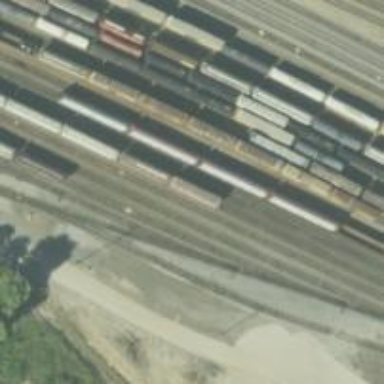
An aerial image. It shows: Railway yard in service.